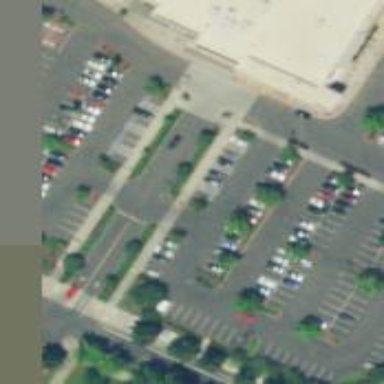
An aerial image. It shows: Parking space is available.